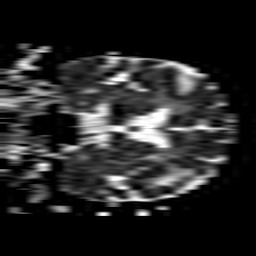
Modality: ADC
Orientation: coronal
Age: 66
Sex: male
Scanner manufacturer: philips
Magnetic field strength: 1.5 T
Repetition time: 3.4 s
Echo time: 0.06922 s